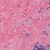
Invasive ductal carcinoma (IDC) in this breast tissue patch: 1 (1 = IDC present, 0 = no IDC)